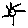
Label: sun